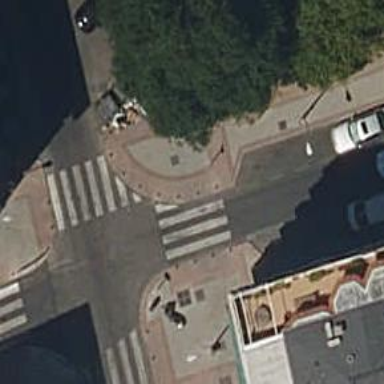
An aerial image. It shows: Zebra crossing on the road.